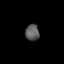
Tissue: skin
Cell type: Epithelial cells
Senescence score: 0.2214
Nuclear area (px): 220
Mean DAPI intensity: 91.323